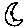
Label: moon